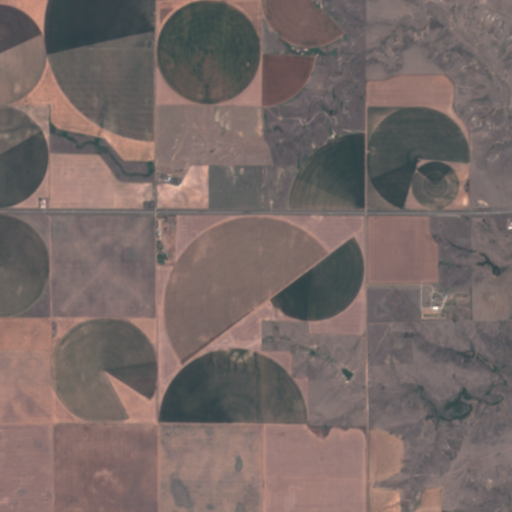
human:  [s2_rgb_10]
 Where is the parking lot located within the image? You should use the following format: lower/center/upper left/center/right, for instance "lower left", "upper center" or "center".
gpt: There is no parking lot in the image.